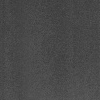
Atmospheric dust classification: dusty